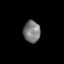
Tissue: skin
Cell type: Epithelial cells
Senescence score: 0.2608
Nuclear area (px): 361
Mean DAPI intensity: 122.208